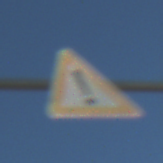
Verkehrszeichen: Gefahrenstelle
Umgebung: Outdoor, Nature
Tageszeit: MorningAfternoon
Wetter: Clear
Licht: Natural
Jahreszeit: Autumn
Kontrast: HighContrast